一年级 · 算术
买了这包薯条后，小明还剩（）元。

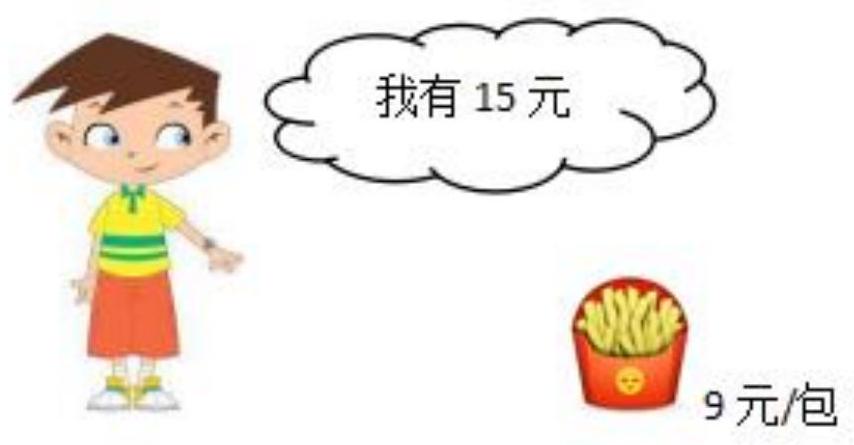
A、 5
B、 6
C、9

答案: B
解析: 解B; $15-9=6,15$ 元，买一包薯条 9 元， $15-9=6$